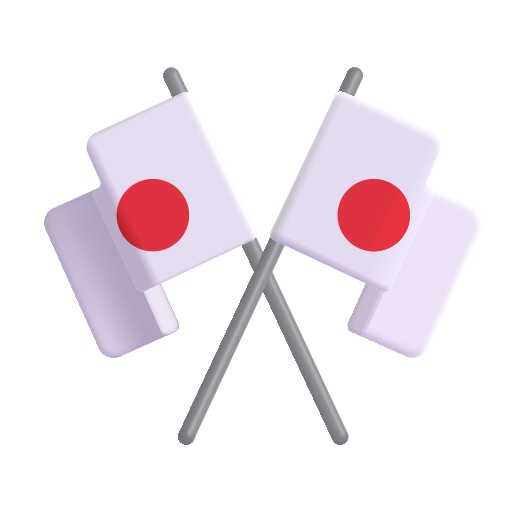
crossed flags color